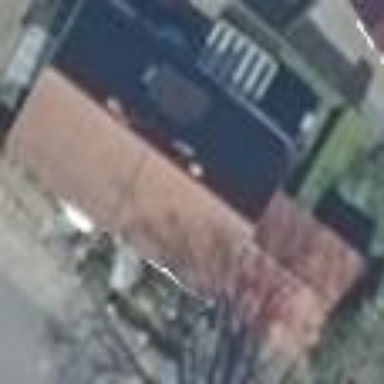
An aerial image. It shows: Semidetached house with gabled roof covered in roof tiles.